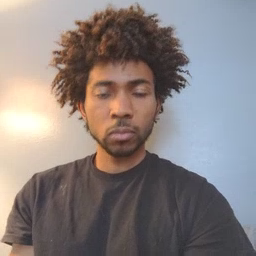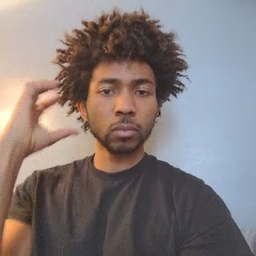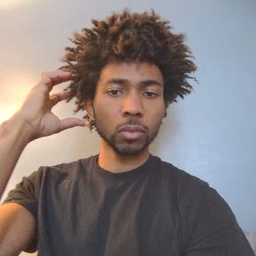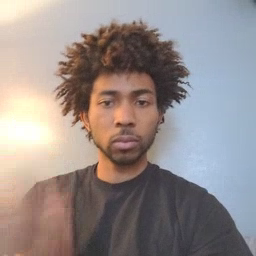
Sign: radio